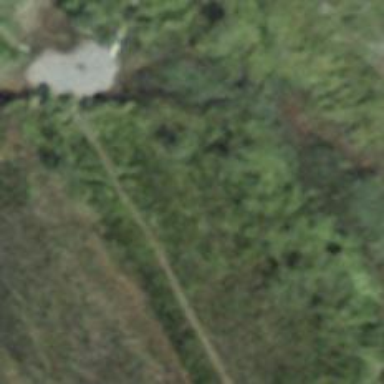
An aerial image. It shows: Hiking trail groomed in the classic style.